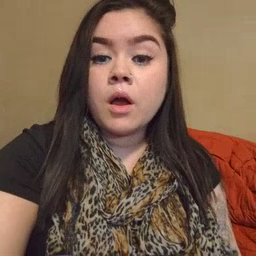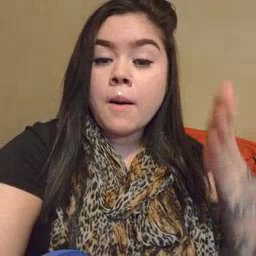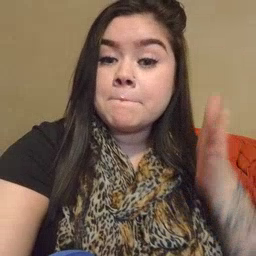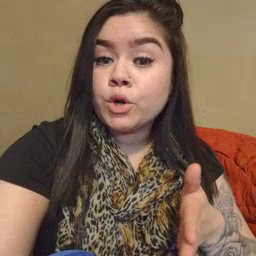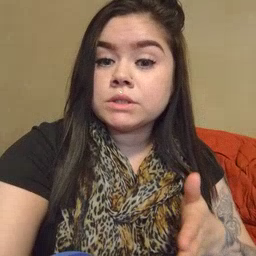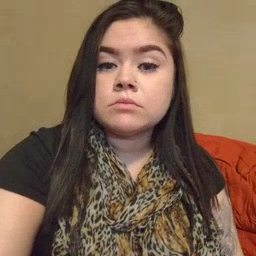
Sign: person